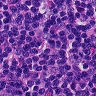
Metastatic tissue present: no